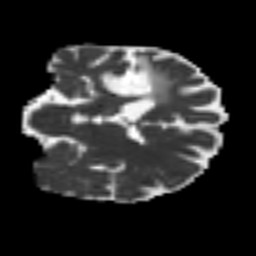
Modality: MD
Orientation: coronal
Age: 56
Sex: male
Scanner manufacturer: siemens
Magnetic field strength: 3 T
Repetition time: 4.987 s
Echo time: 0.0792 s